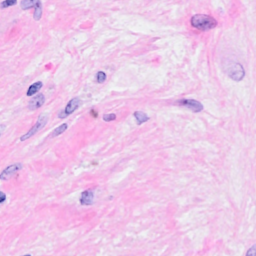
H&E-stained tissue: Breast